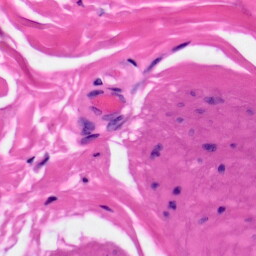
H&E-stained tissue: Skin